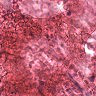
Metastatic tissue present: no